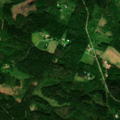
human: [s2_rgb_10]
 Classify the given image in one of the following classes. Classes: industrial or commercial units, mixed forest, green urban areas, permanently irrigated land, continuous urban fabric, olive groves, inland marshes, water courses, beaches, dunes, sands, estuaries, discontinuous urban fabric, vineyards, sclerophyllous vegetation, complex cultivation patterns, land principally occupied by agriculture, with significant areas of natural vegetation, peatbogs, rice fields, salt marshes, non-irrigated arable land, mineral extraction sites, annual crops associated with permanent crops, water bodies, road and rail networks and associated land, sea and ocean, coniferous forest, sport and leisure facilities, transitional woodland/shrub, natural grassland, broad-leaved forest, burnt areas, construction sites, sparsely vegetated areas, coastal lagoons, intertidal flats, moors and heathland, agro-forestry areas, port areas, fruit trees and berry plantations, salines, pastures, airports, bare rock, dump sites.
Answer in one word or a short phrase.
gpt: broad-leaved forest, coniferous forest, mixed forest